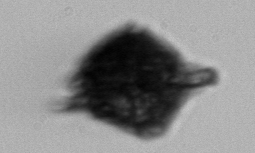
Label: Gonyaulax